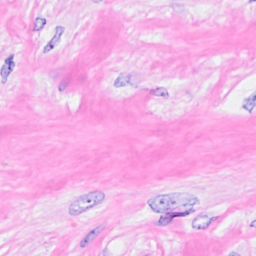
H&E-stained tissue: Breast